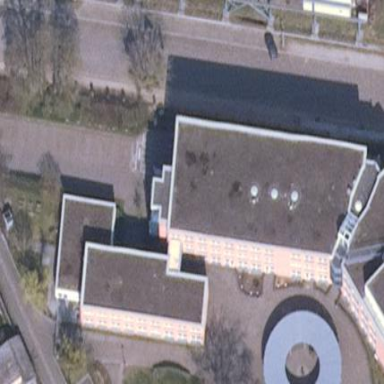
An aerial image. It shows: School building.